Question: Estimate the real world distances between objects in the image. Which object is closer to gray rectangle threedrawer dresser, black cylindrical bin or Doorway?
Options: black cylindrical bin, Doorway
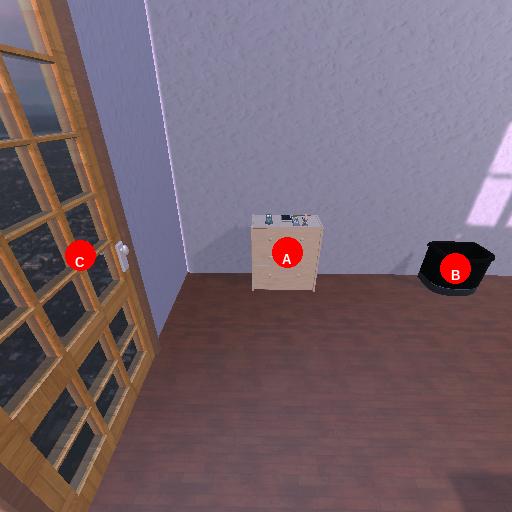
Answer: black cylindrical bin